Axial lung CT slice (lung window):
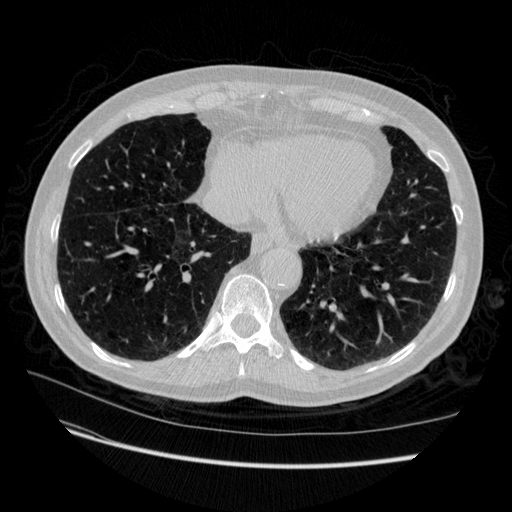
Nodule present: no